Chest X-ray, AP view. Patient: 18 years old, sex M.
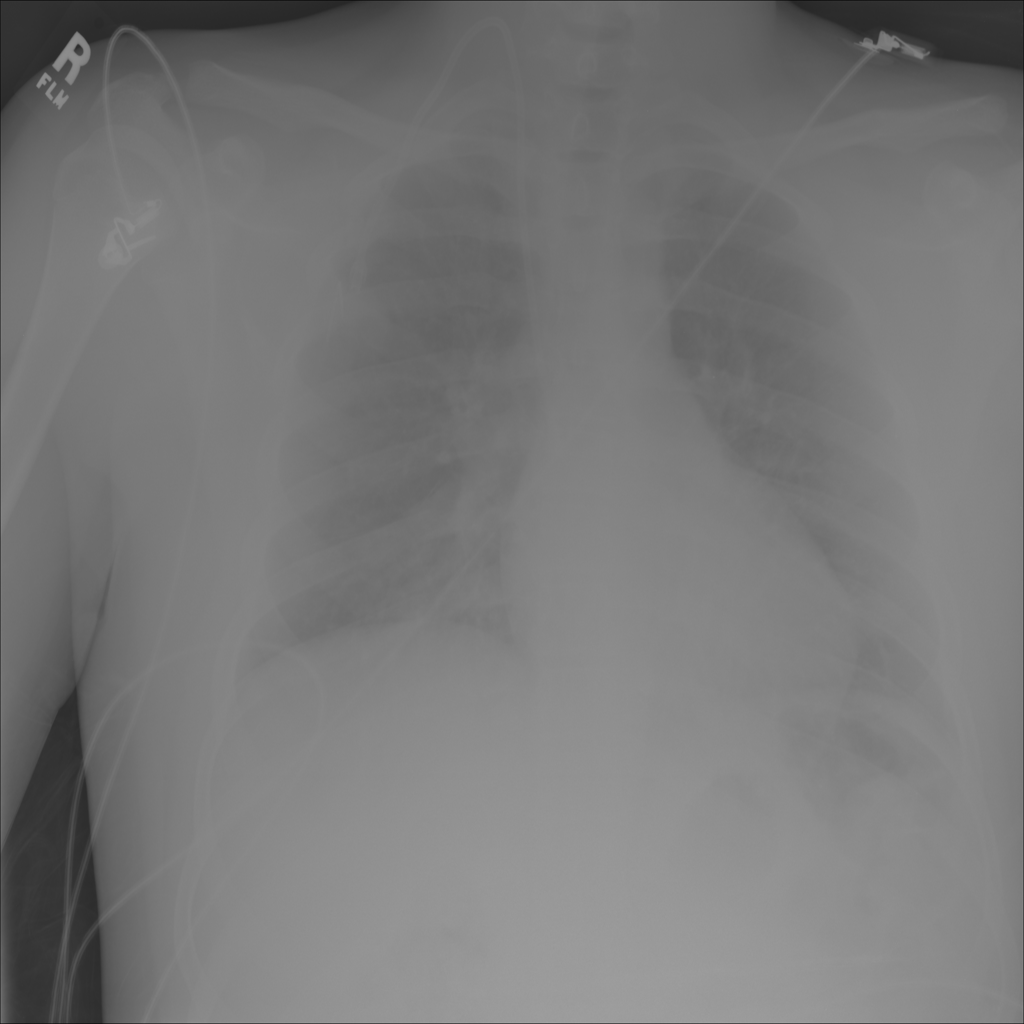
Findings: No Finding